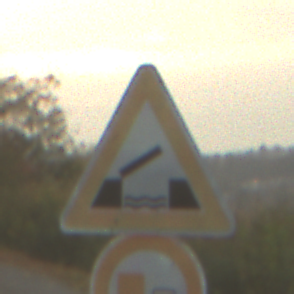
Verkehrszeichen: BeweglicheBruecke
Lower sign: UeberholverbotKraftfahrzeuge
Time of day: SunriseSunset
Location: Outdoor (Nature)
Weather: PartlyCloudy
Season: NotSpecified
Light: Natural